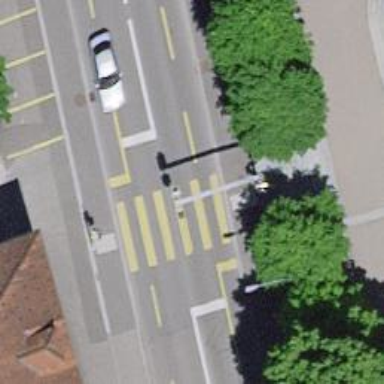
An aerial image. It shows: Crossing equipped with traffic signals. It is zebra crossing.